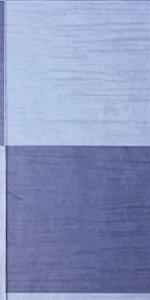
Label: Empty